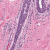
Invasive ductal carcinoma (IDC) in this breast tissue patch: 0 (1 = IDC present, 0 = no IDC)